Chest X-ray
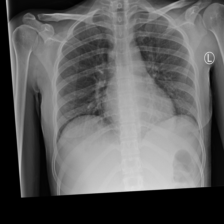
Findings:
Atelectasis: negative
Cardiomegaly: negative
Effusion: negative
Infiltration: negative
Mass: negative
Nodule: negative
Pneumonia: negative
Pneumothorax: negative
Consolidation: negative
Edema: negative
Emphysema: negative
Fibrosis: negative
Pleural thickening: negative
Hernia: negative